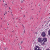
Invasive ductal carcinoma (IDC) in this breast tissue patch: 0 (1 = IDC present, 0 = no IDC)